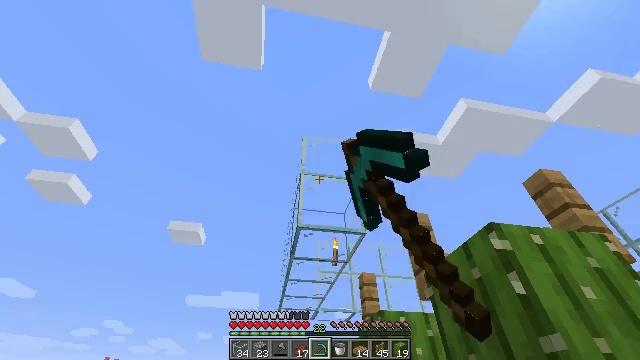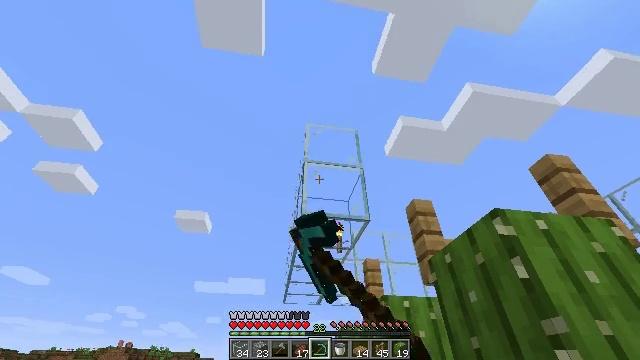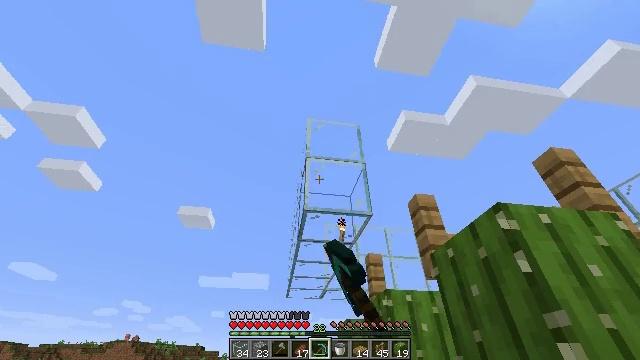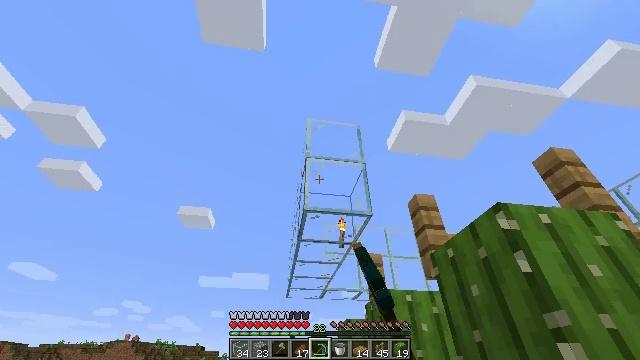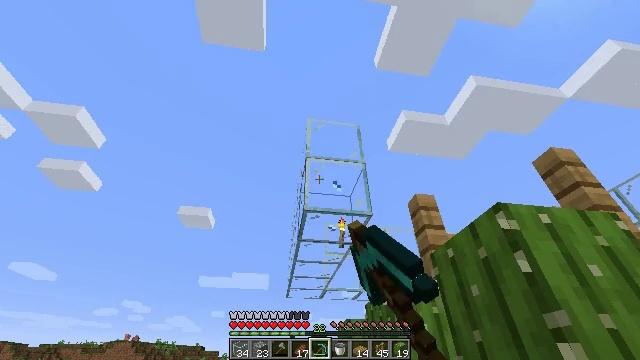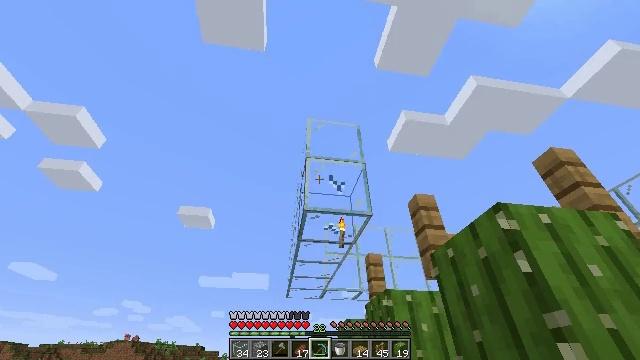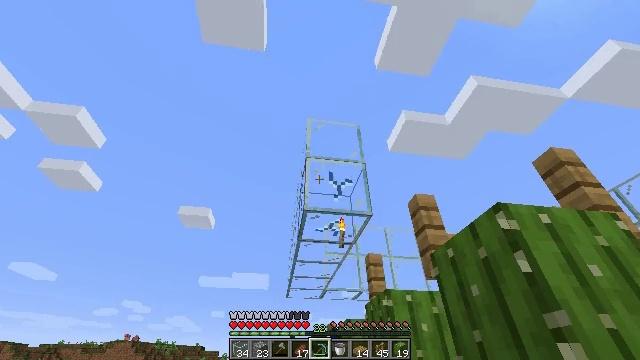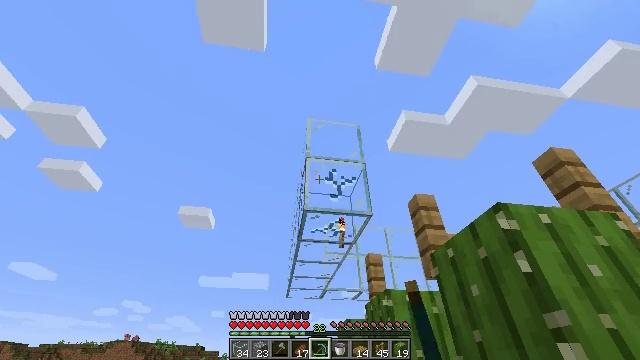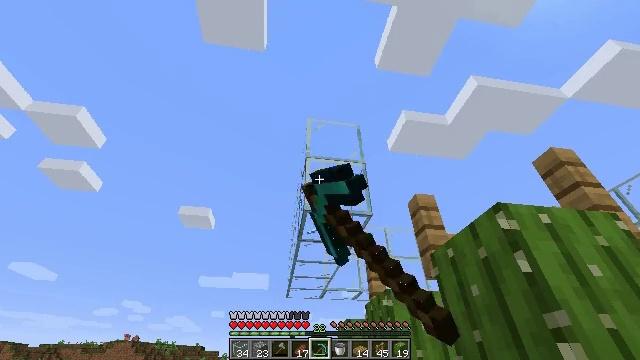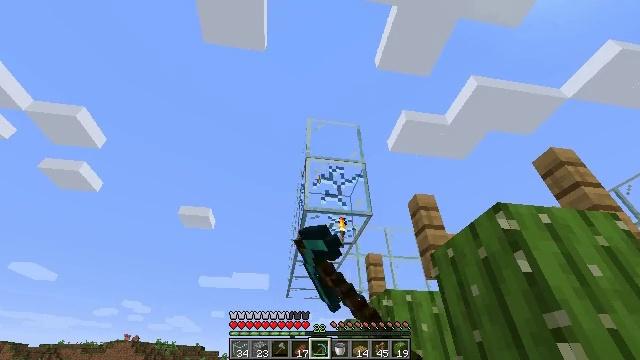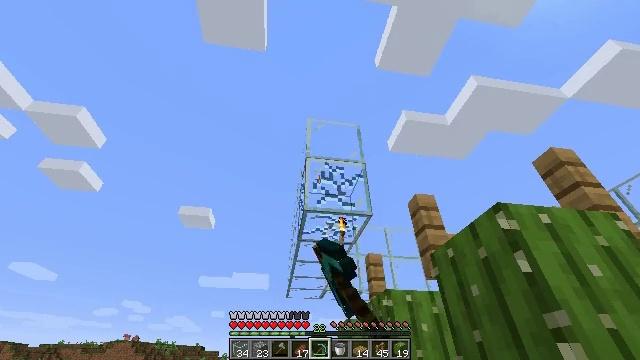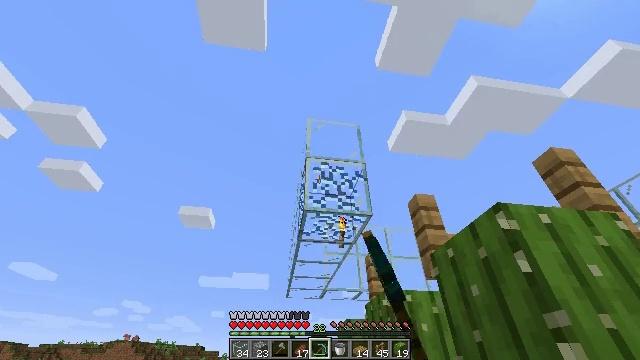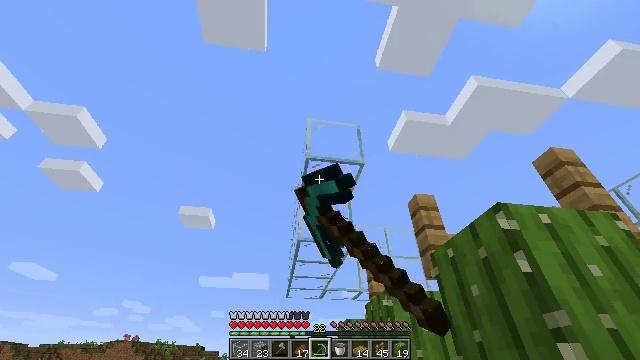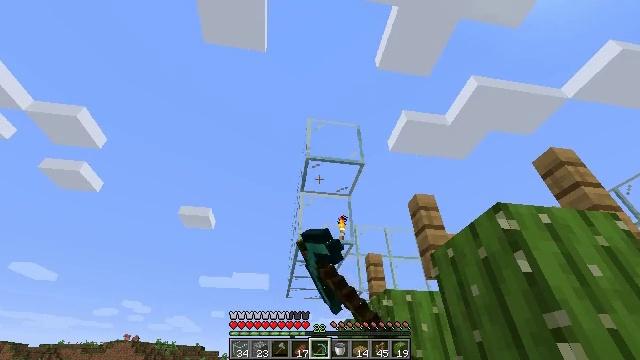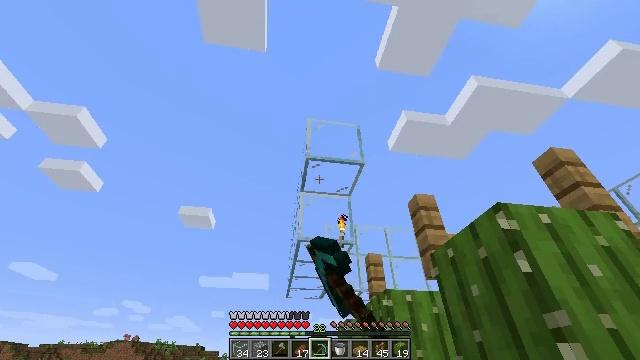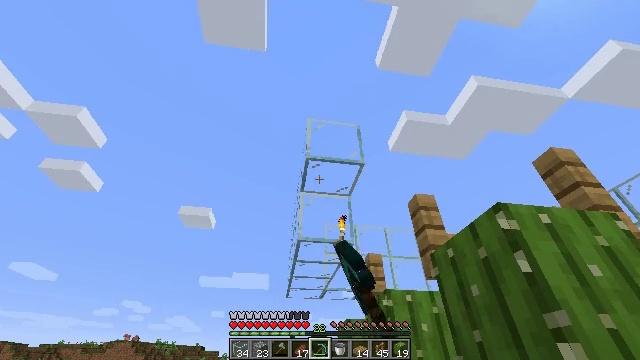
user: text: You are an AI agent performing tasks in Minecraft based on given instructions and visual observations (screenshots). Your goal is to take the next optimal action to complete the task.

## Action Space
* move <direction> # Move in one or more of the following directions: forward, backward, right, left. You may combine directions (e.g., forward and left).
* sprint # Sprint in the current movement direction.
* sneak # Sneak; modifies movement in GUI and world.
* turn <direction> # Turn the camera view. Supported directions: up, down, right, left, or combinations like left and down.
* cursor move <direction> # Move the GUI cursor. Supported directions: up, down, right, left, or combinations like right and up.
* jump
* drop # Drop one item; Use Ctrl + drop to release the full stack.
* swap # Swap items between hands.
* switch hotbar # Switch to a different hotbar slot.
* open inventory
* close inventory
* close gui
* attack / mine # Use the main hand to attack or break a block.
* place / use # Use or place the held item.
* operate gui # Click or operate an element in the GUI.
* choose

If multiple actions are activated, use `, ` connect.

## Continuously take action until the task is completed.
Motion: motion action
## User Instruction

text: Break the glass block.
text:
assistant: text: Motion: attack / mine
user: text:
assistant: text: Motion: turn down, attack / mine
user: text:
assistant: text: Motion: attack / mine
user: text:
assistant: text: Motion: attack / mine
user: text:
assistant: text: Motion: attack / mine
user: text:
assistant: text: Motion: attack / mine
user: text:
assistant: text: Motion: attack / mine
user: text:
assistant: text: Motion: attack / mine
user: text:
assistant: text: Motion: attack / mine
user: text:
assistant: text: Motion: attack / mine
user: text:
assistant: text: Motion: attack / mine
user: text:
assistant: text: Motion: attack / mine
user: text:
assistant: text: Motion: attack / mine
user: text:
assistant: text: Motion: attack / mine
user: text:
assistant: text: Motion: attack / mine
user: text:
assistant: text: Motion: attack / mine
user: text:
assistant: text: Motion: attack / mine
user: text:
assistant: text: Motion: attack / mine
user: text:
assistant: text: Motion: attack / mine
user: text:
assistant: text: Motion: attack / mine
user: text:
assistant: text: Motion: turn up, attack / mine
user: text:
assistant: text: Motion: turn up, attack / mine
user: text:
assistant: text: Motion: turn up, attack / mine
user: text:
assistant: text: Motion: attack / mine
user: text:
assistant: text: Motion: attack / mine
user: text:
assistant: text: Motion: attack / mine
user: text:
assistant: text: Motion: attack / mine
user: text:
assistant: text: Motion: attack / mine
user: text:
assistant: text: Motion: attack / mine
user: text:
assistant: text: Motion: attack / mine